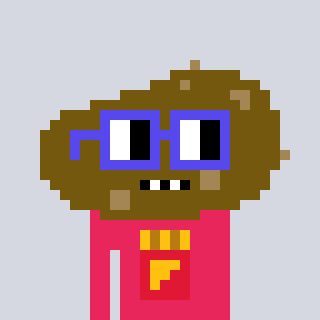
a pixel art character with square blue glasses, a potato-shaped head and a redpinkish-colored body on a cool background